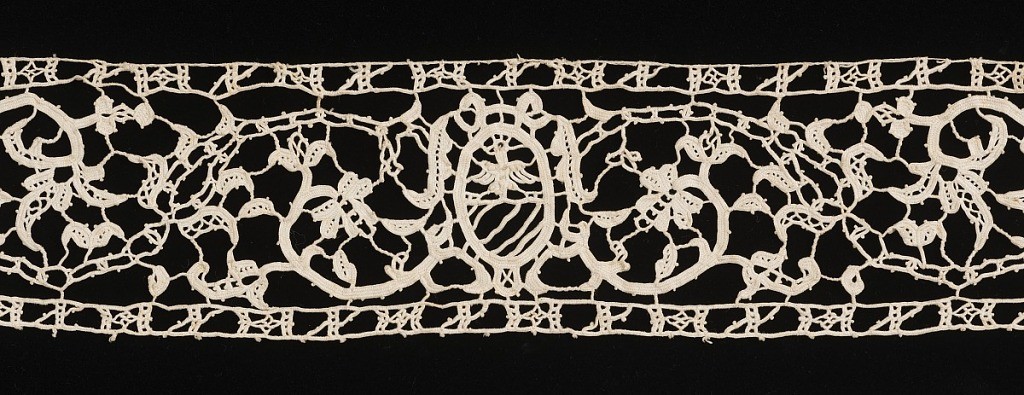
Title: Band
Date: late 16th or early 17th century (possibly 19th or 20th century)
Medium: linen, black glass beads Technique: punto in aria needle lace
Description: In center, an oval medallion surrounded by floral forms. Medallion shows coat-of-arms of the Mainenti family of Vicenza. Pattern connected by brides picotées.